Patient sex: M
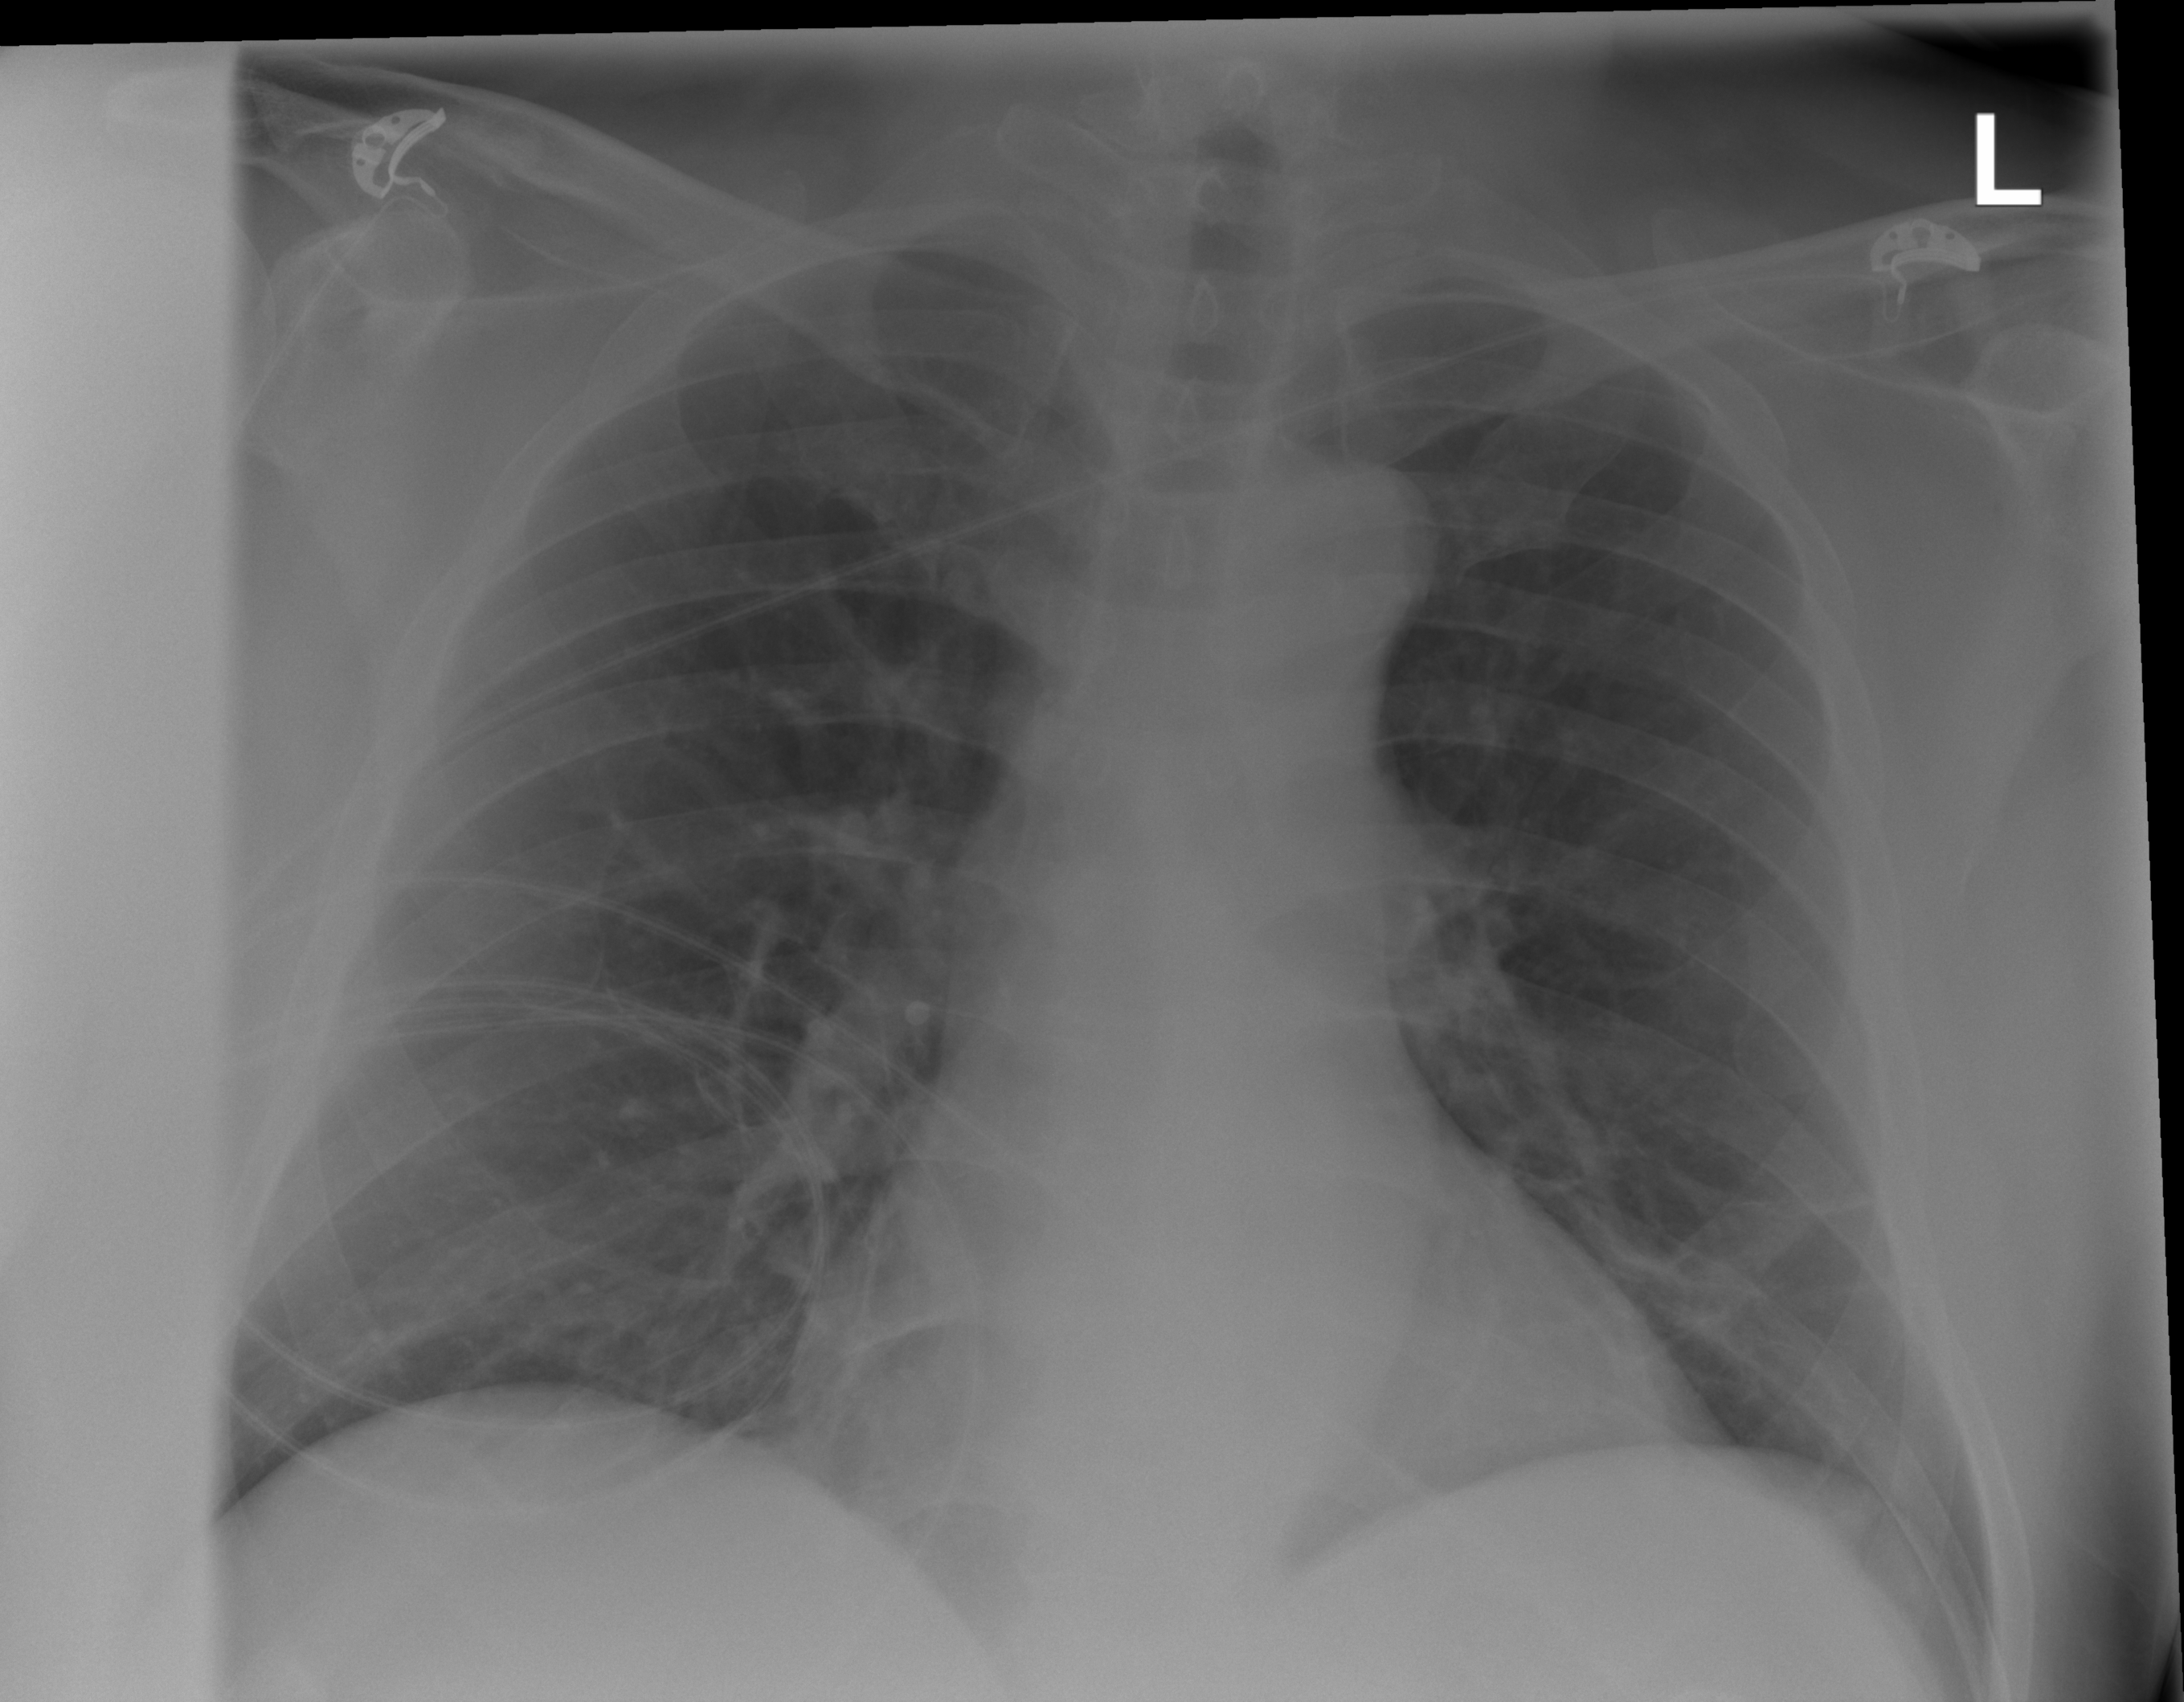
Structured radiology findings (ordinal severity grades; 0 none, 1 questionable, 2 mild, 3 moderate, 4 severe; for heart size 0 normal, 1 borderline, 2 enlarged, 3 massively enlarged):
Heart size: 1
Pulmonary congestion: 0
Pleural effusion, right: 0
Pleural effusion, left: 0
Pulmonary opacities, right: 0
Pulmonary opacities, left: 0
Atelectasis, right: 2
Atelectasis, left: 0